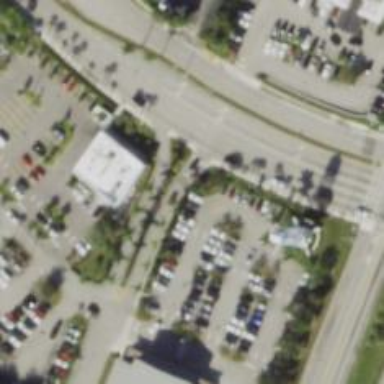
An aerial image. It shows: Asphalt footway with uncontrolled pedestrian crossing marked with lines.